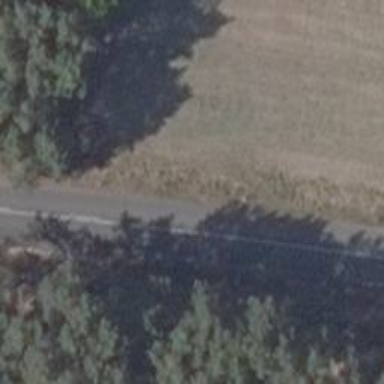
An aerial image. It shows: Unclassified road with asphalt surface.